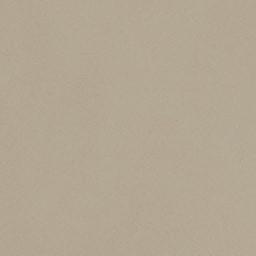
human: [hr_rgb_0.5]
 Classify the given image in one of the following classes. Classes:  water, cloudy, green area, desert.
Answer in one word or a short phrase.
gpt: desert